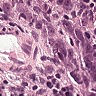
Metastatic tissue present: yes